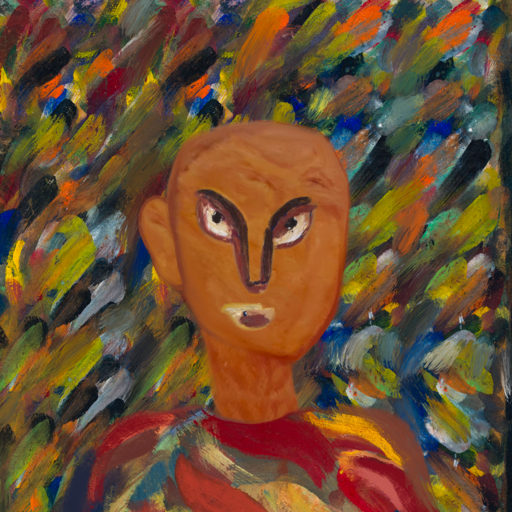
Background: An_Impression, Head And Neck Front: Pious_Lady, Face Front: After_Raid, Bust: Mother_And_Son_Son, Hair Front: Blank, Head Accessory: Blank, Second Necklace: Blank, Necklace: Blank, Baby: Blank